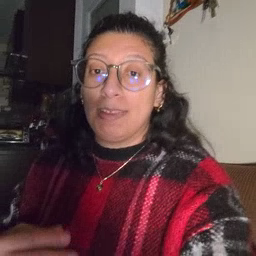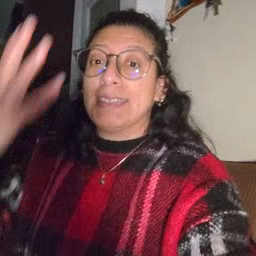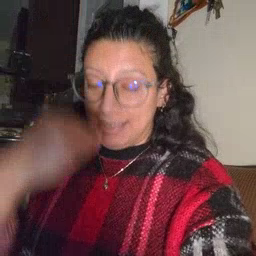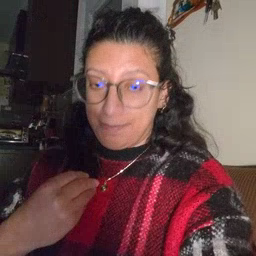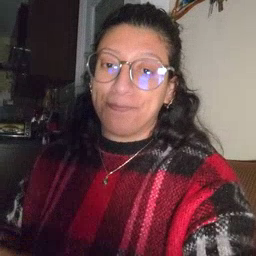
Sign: sleep